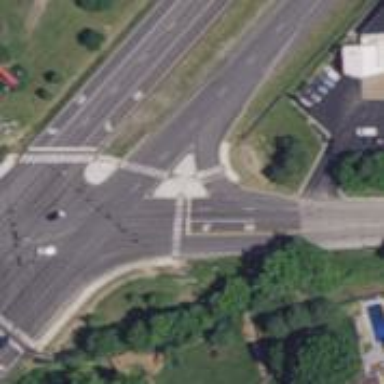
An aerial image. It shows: Marked crossing on footway.